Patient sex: F
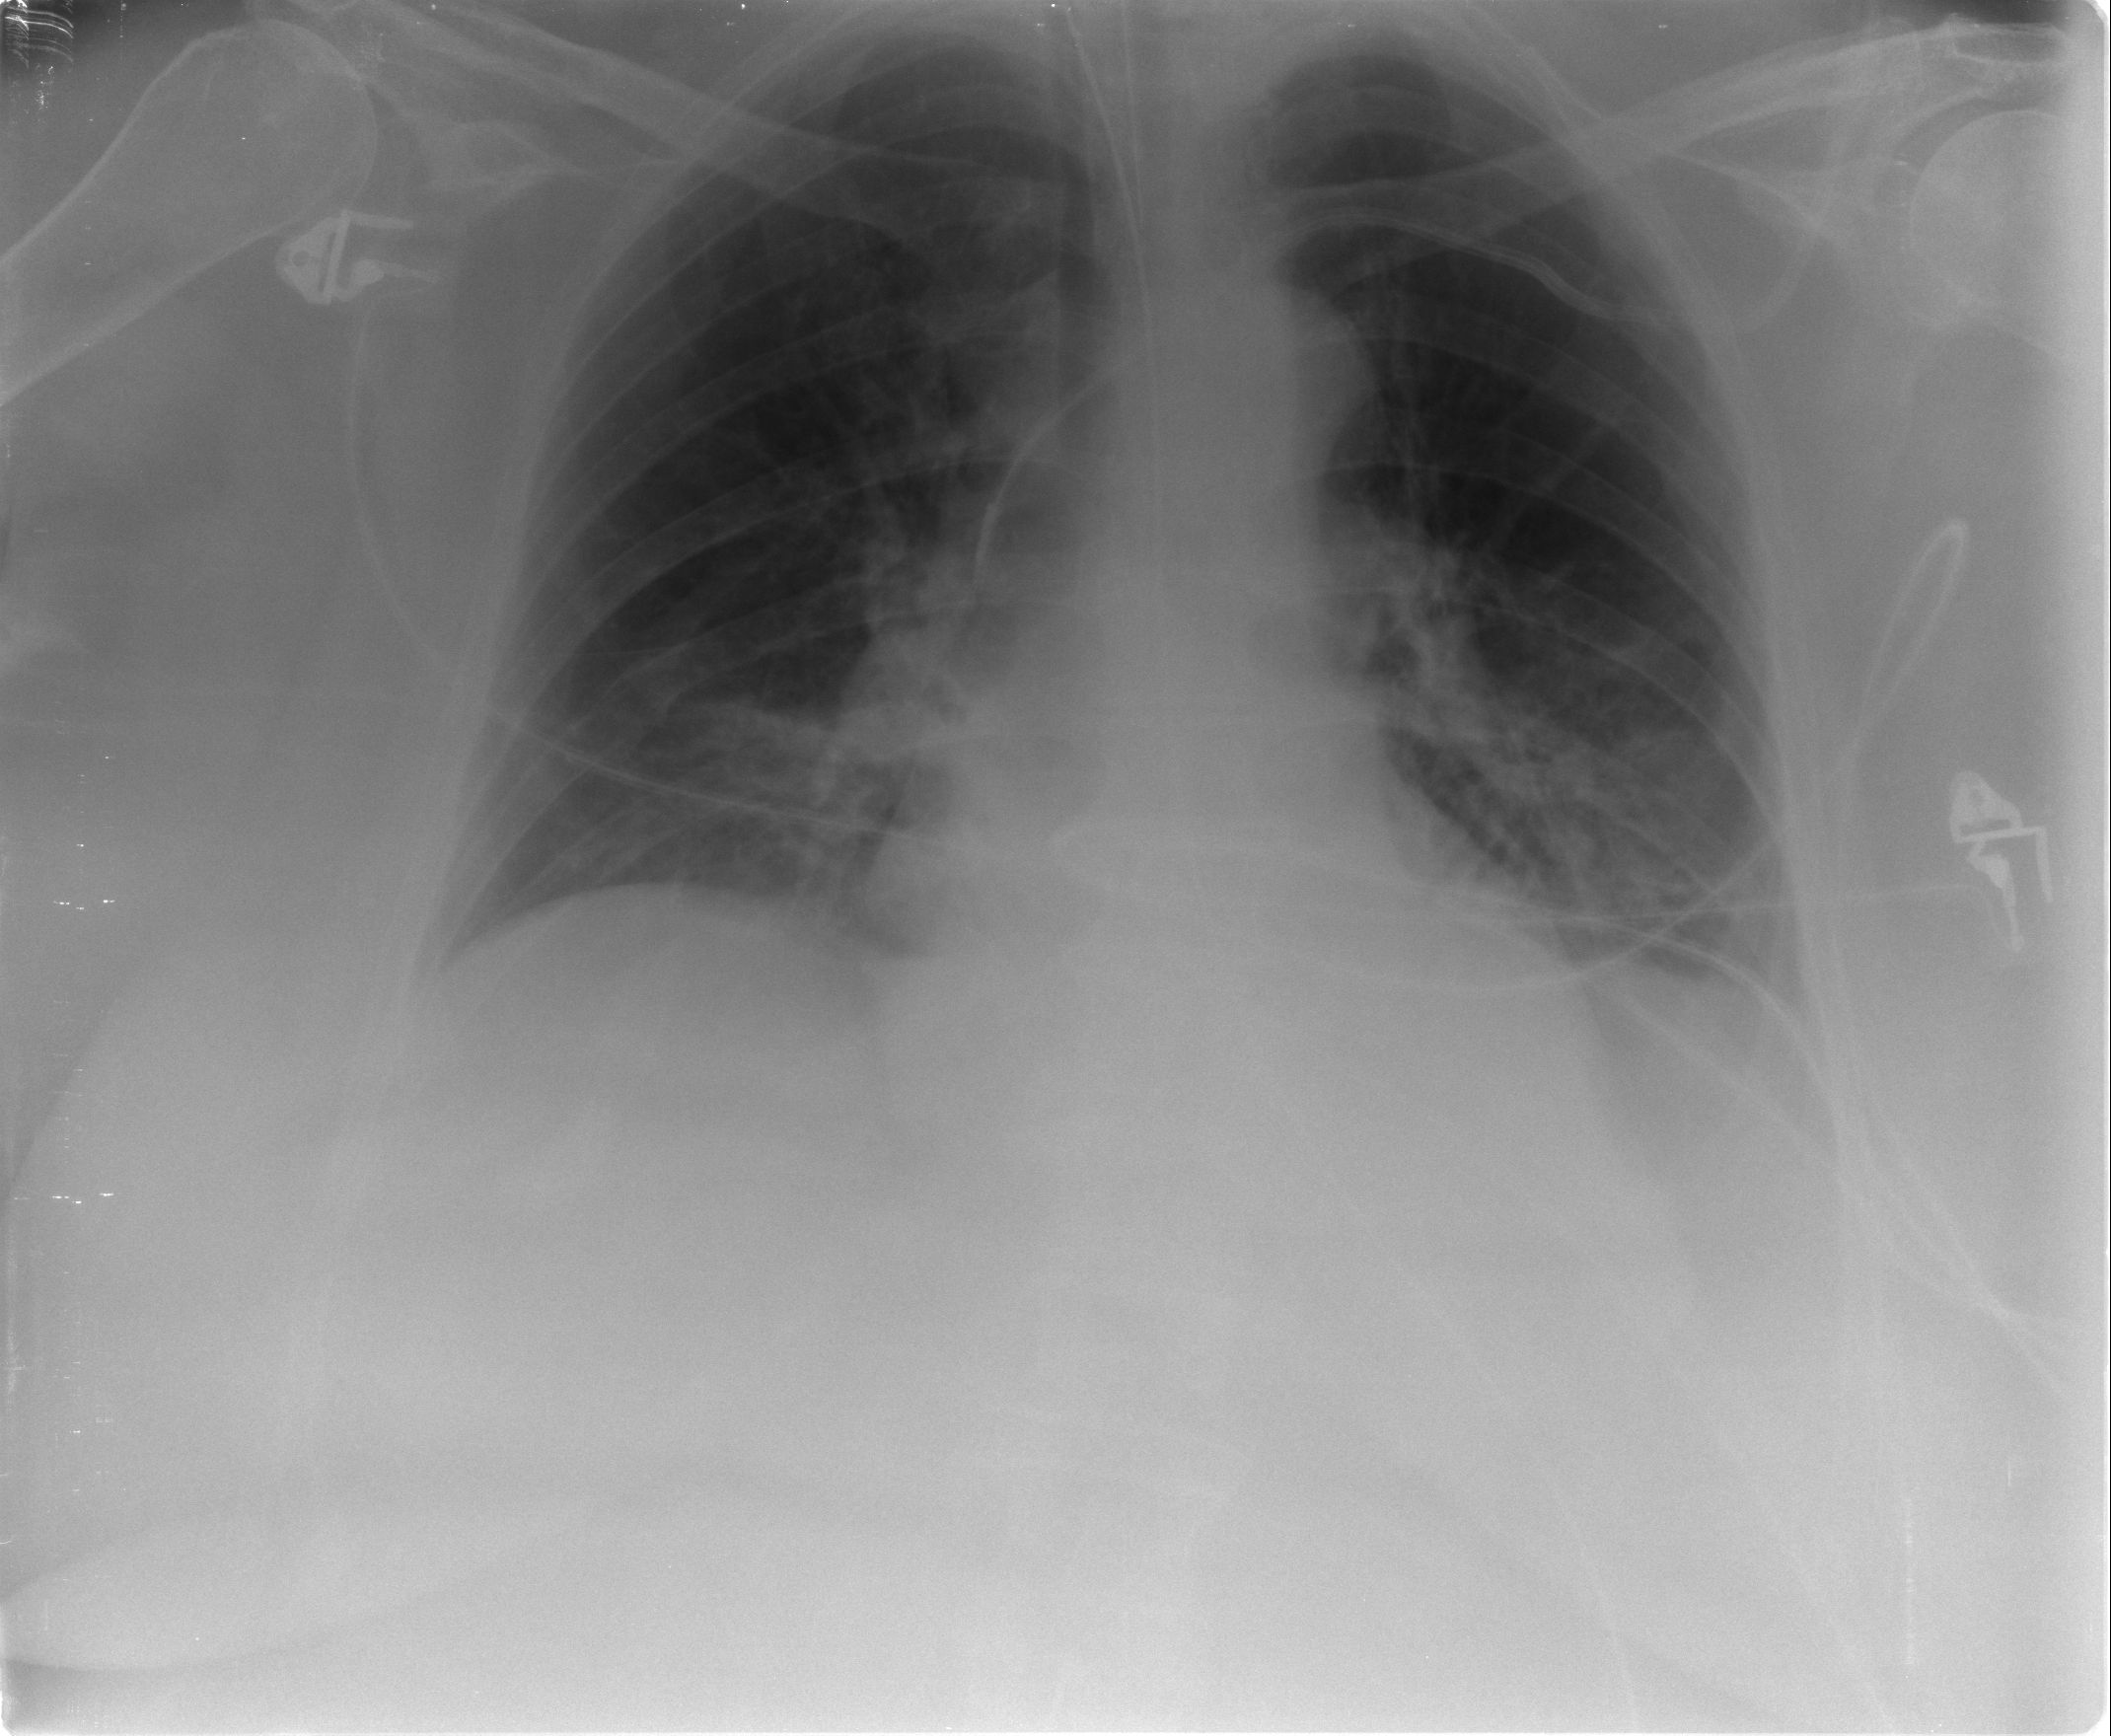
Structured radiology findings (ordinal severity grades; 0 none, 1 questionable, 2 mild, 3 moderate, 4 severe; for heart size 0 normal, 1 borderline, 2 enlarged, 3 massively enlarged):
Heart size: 2
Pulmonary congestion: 1
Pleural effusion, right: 0
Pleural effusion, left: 0
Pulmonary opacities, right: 0
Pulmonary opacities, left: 1
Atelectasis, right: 2
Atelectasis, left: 2